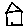
Label: house